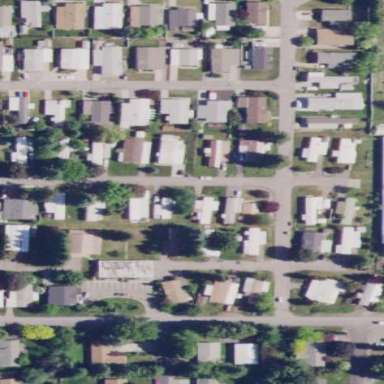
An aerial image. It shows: Residential area known as trailer park.